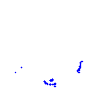
Particle: kaon